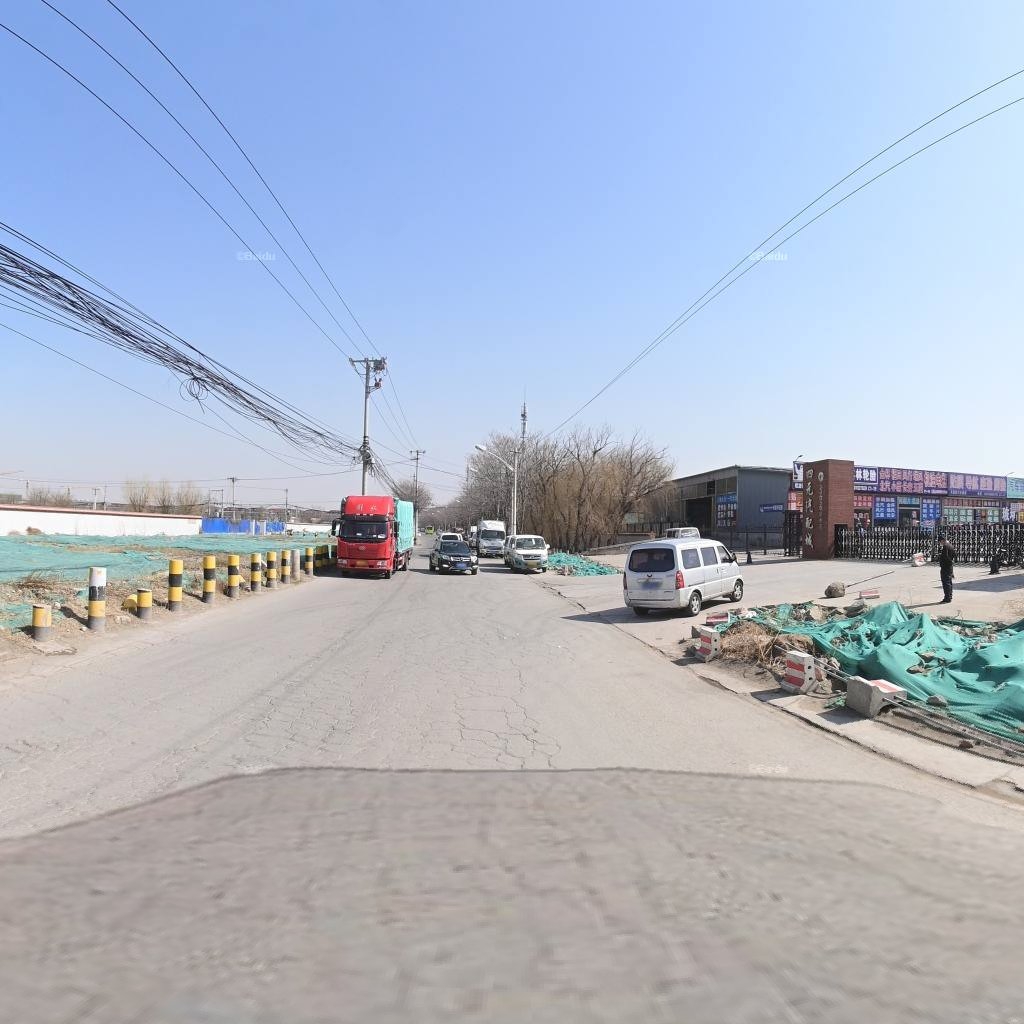
Region: Chaoyang
Road damage annotations: alligator crack